Question: What is the value of this measurement?
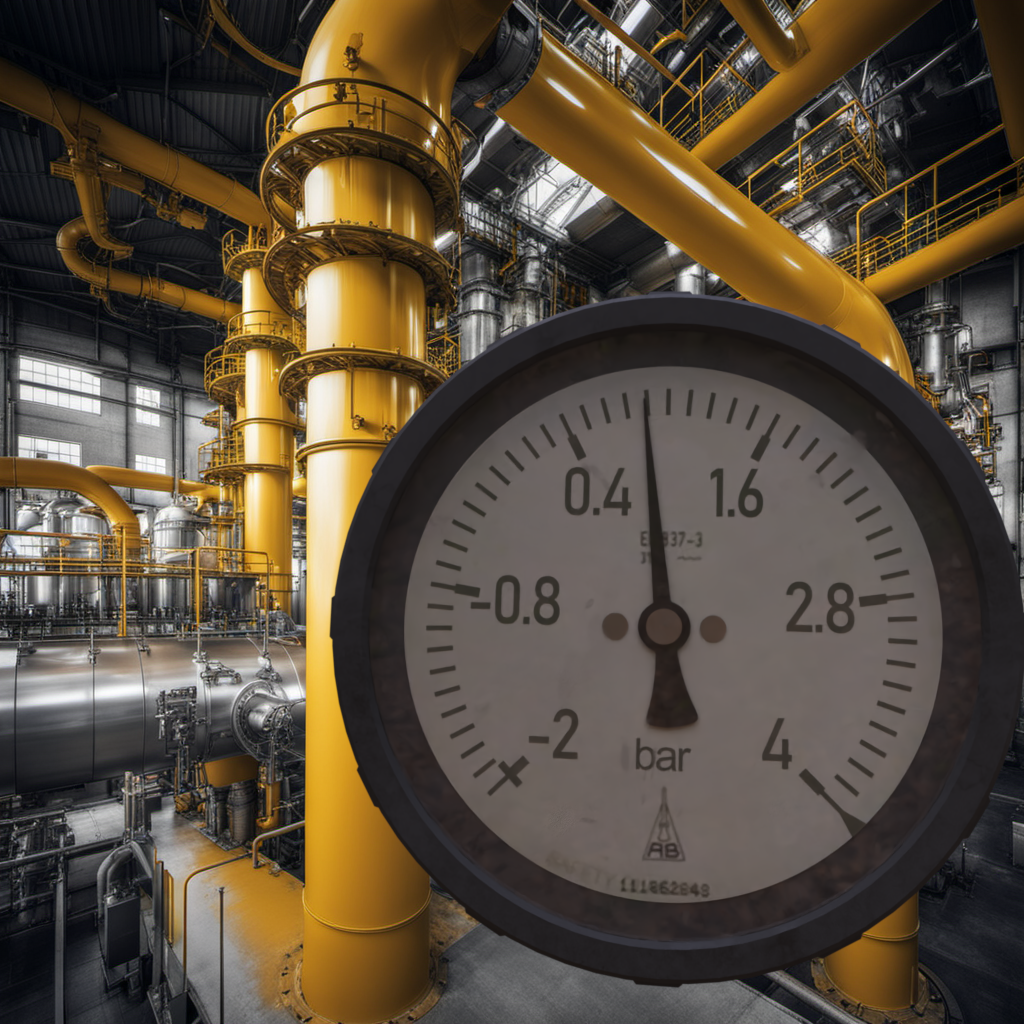
Answer: The result is 0.87
Question: What is the reading range of the measurement in the image?
Answer: The range is from -2 to 4
Question: What is the minimum and maximum value of this measurement?
Answer: The minimum value is -2 and the maximum value is 4